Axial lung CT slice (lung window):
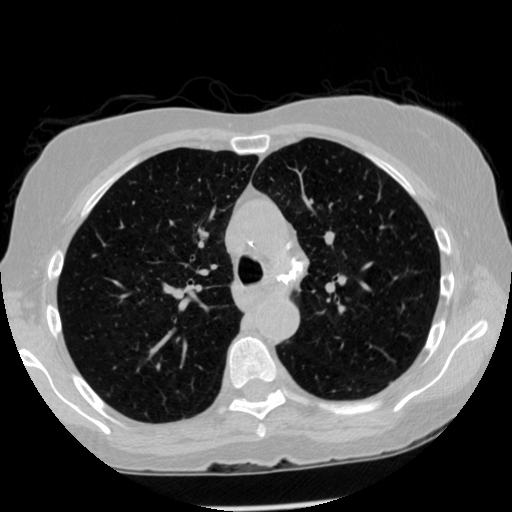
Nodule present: no